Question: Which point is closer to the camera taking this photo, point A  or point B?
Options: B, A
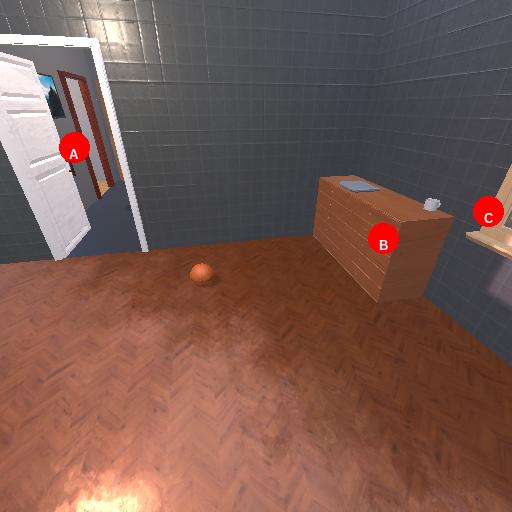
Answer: B